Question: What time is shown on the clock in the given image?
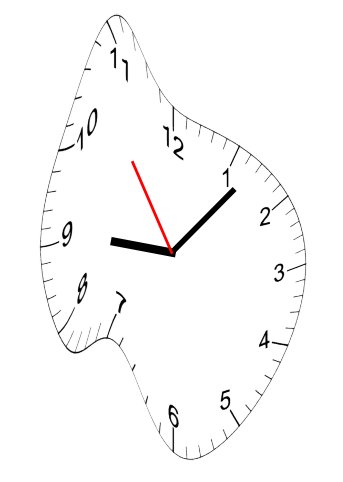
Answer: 09:06:54